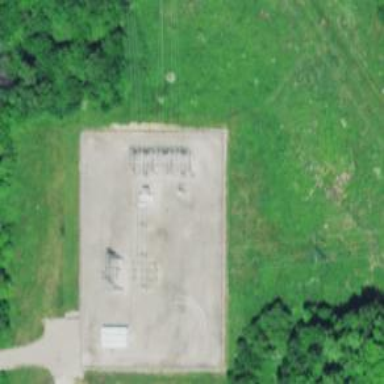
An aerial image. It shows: Distribution level power substation fenced with chain link.